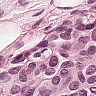
Metastatic tissue present: yes